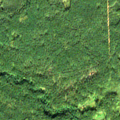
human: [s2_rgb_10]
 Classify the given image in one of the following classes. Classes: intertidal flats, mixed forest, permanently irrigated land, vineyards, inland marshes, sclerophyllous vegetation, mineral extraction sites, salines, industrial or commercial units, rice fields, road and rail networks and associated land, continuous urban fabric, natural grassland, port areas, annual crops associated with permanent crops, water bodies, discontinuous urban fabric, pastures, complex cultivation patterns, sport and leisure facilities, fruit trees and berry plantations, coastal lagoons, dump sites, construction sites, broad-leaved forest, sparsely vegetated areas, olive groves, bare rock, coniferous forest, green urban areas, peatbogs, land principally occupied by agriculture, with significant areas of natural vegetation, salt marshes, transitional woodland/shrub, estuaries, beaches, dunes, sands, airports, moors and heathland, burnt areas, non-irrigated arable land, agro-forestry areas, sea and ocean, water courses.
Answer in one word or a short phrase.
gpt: coniferous forest, mixed forest, transitional woodland/shrub